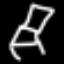
Label: chair